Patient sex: M
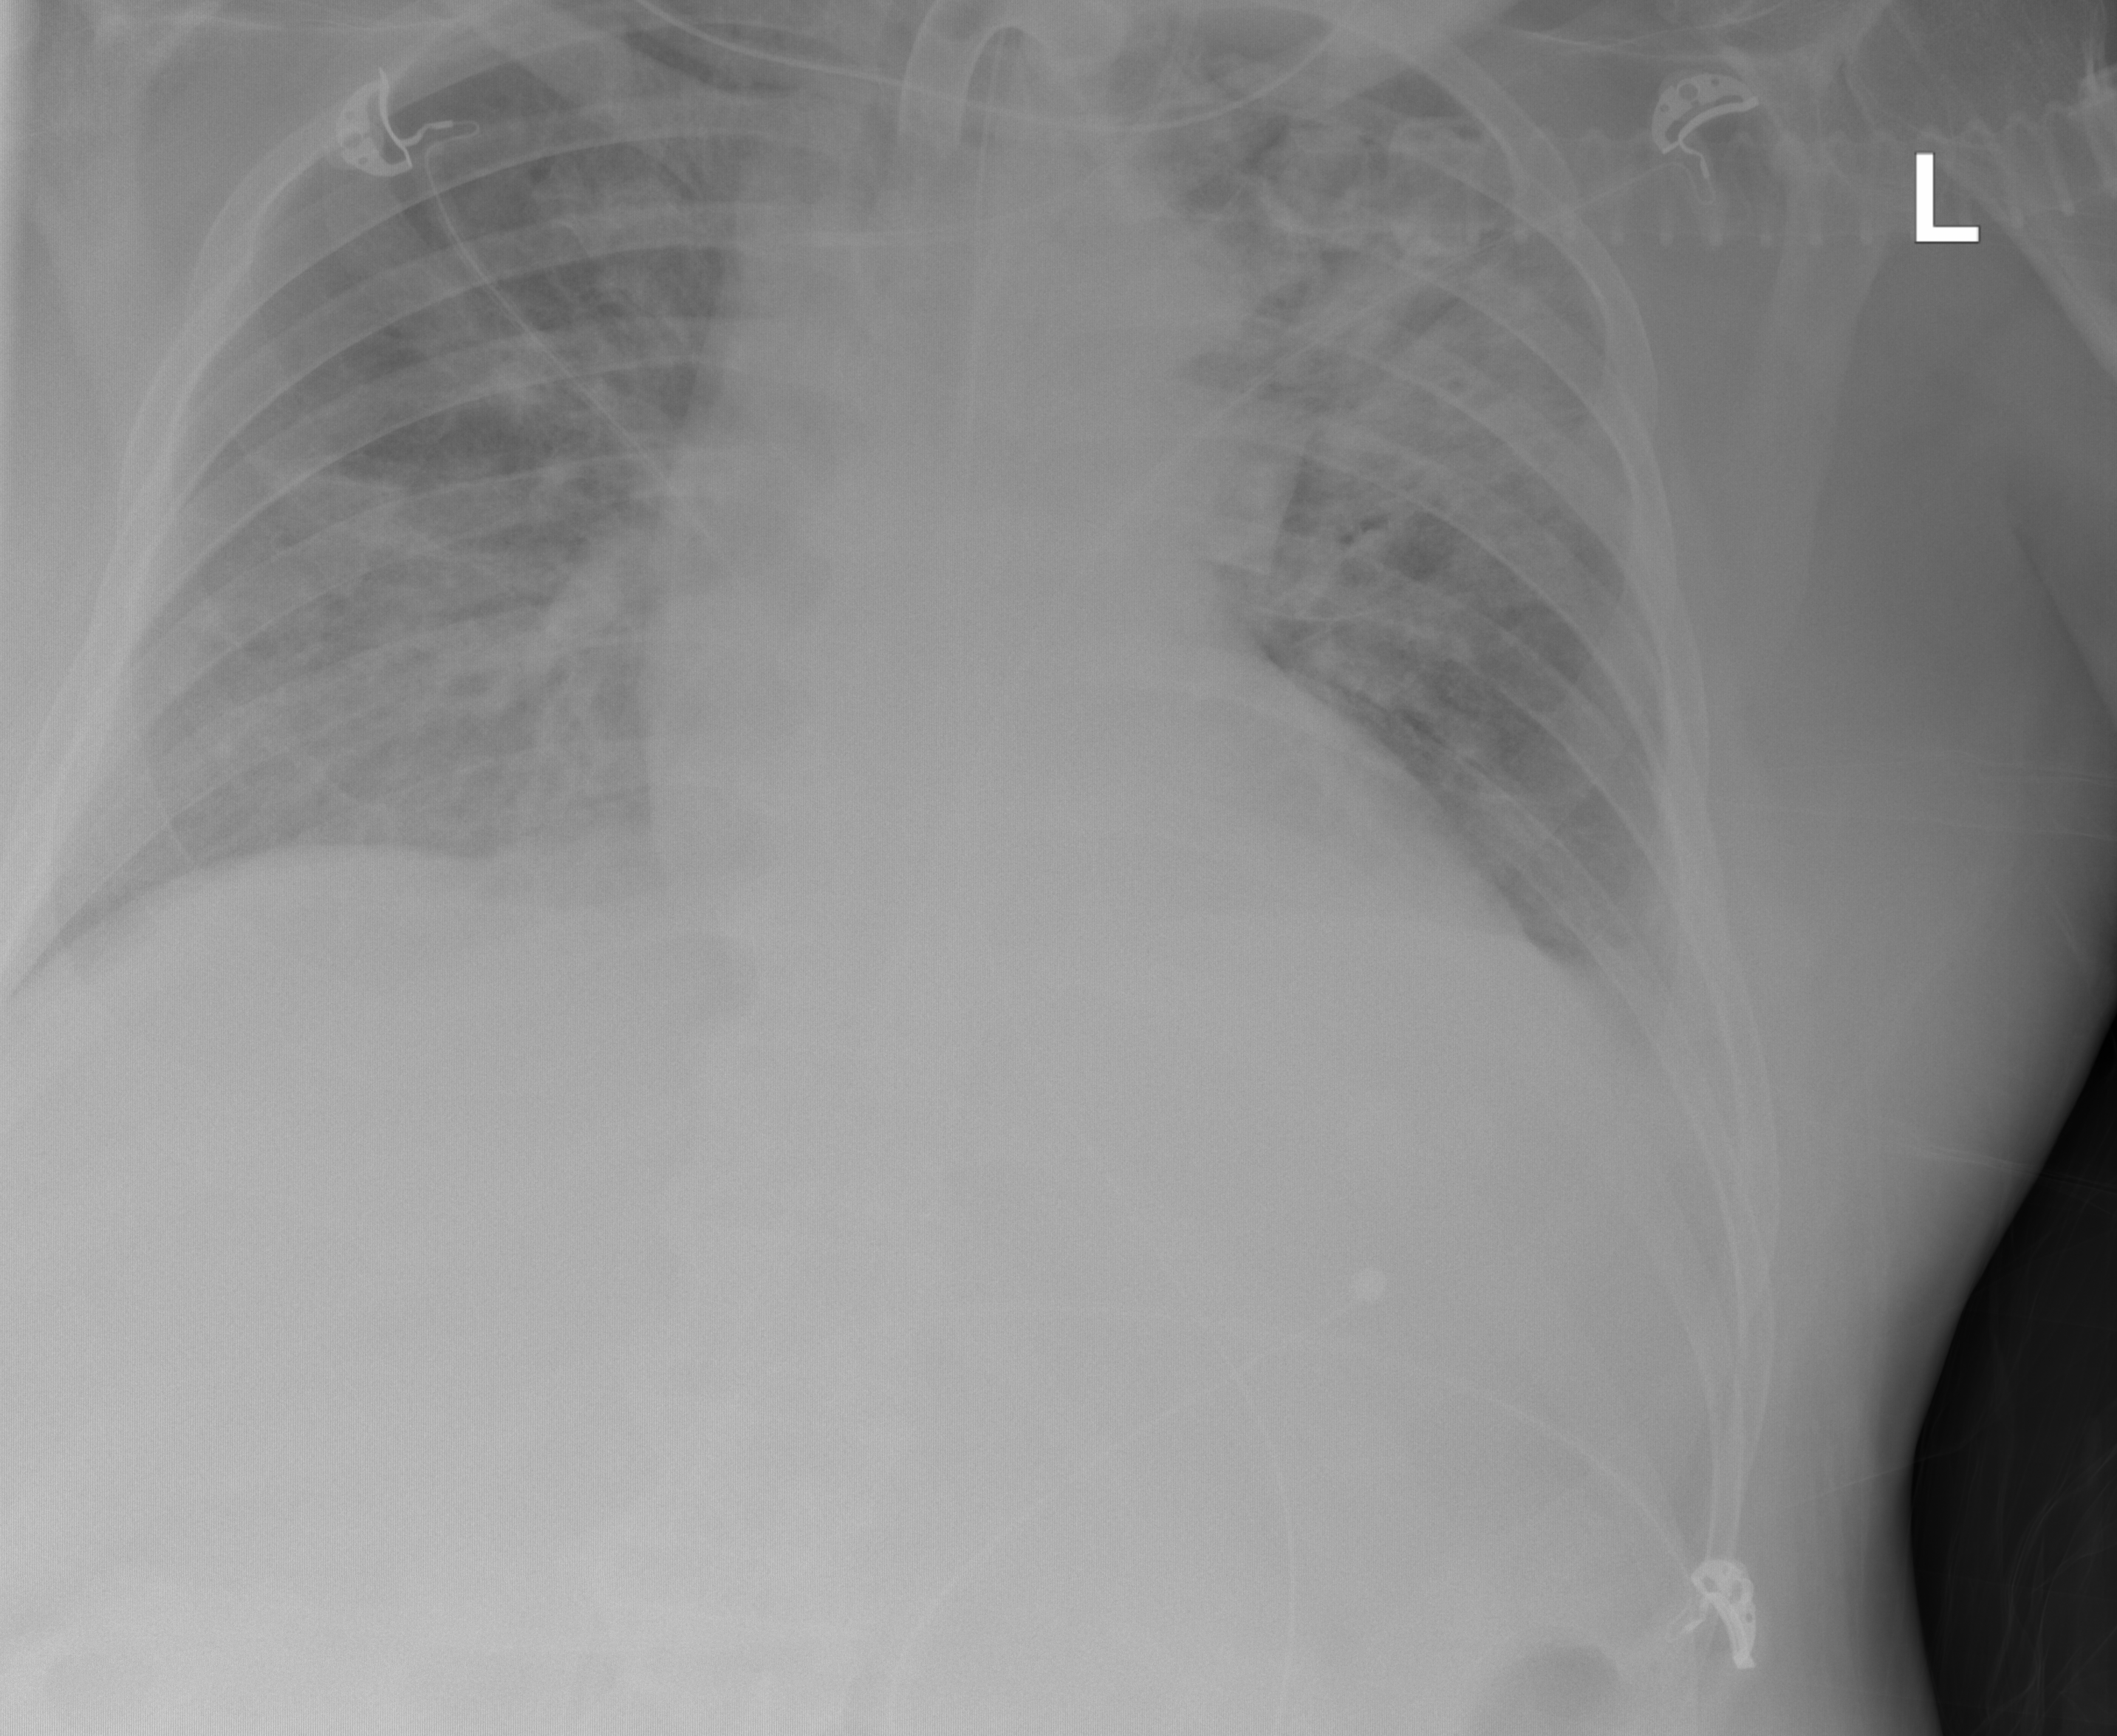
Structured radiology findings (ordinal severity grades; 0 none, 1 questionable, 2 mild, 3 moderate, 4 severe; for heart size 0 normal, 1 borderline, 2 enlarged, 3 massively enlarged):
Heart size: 2
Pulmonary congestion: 2
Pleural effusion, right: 1
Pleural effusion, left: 2
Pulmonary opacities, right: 3
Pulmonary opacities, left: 3
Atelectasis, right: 2
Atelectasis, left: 2